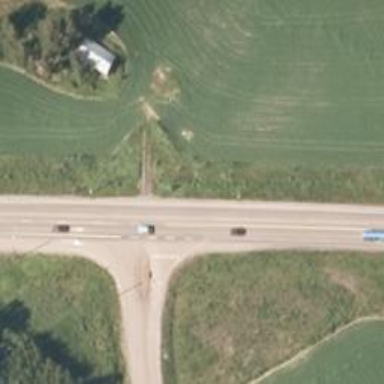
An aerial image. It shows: Asphalt road designated as trunk highway.